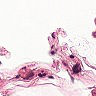
Metastatic tissue present: no